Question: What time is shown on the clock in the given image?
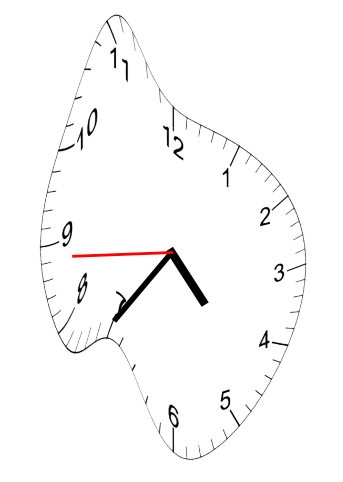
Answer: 04:35:44